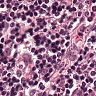
Metastatic tissue present: no